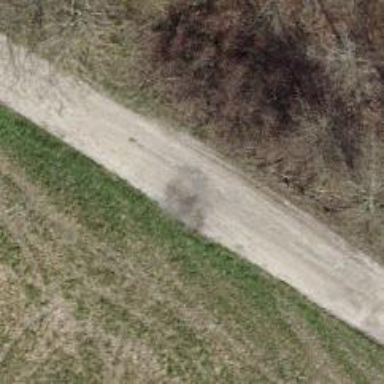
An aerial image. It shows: Gravel track with grade 2 tracktype.